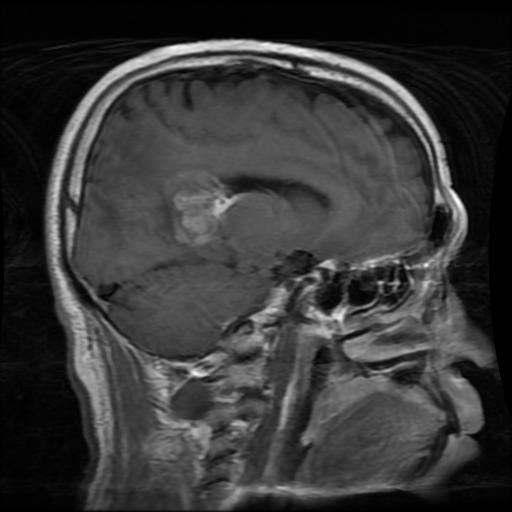
Label: glioma